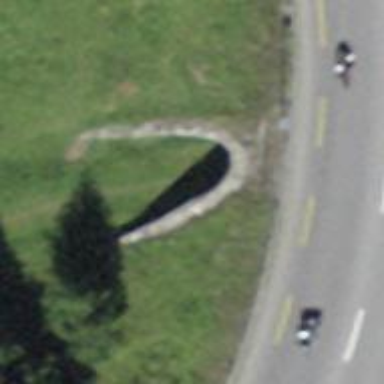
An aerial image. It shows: Tunnel path for nordic skiing. The piste is classified as intermediate difficulty and is groomed for classic and skating styles.